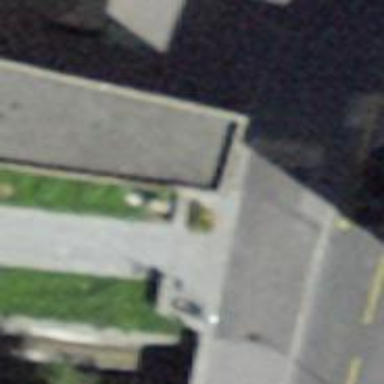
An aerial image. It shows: Furniture shop.